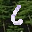
Label: 6